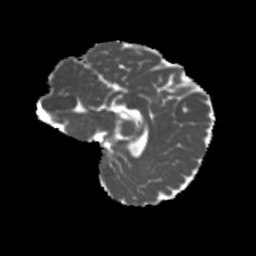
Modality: MD
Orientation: sagittal
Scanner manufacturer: siemens
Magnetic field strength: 3 T
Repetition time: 4 s
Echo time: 0.0594 s